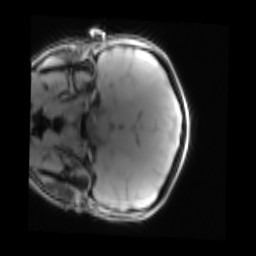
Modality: PDw
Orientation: coronal
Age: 21
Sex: female
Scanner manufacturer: siemens
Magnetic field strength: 3 T
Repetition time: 0.25 s
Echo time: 0.00103 s